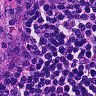
Metastatic tissue present: no